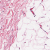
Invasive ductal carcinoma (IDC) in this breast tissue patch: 0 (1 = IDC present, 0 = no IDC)